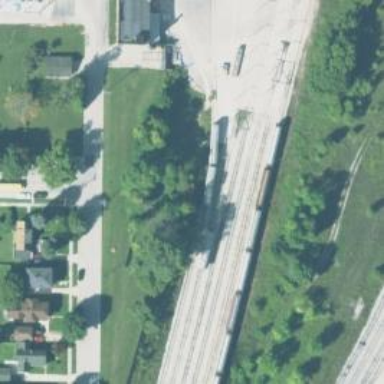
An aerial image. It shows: Railway yard used for servicing trains.